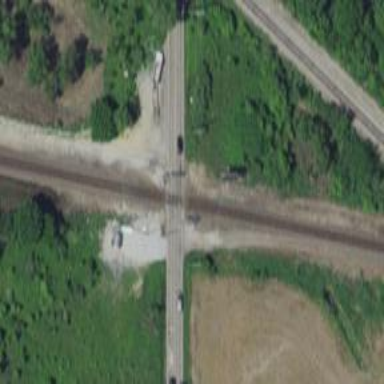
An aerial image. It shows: Level crossing along the railway.